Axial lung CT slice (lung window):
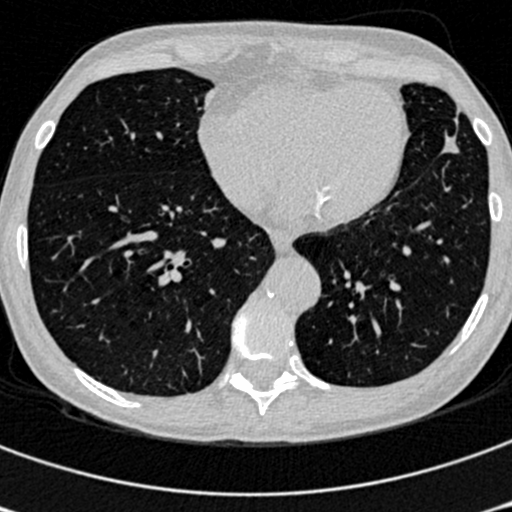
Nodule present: no